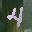
Label: 4